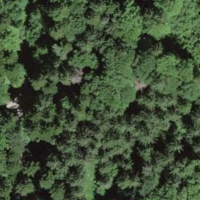
EUNIS habitat code: 44
Species observed at this site:
Lathyrus vernus